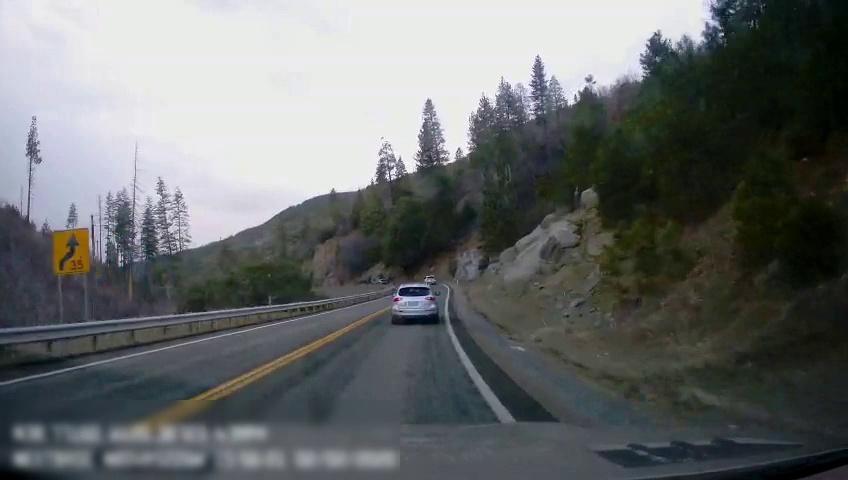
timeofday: Day
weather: Cloudy
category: Drivable Space
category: Vehicles | Car
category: Vehicles | SUV
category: Lanes | Current Lane
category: Lanes | Current Lane
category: Lanes | Opposite Lane
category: Traffic | Signs